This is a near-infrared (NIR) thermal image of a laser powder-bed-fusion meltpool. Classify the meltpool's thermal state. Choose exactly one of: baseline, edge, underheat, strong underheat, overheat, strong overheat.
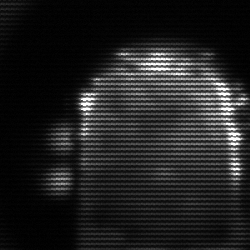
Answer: baseline